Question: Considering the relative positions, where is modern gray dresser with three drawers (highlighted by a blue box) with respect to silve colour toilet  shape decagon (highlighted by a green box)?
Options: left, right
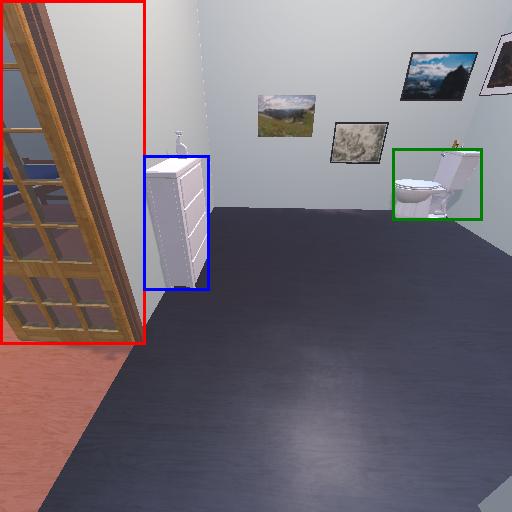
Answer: left